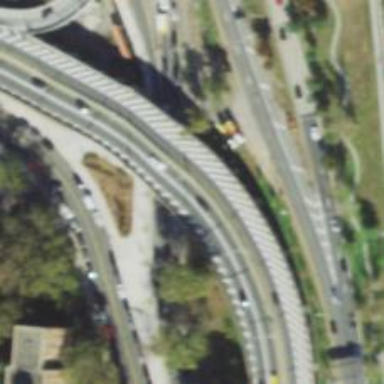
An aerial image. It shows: Bridge over motorway_link.